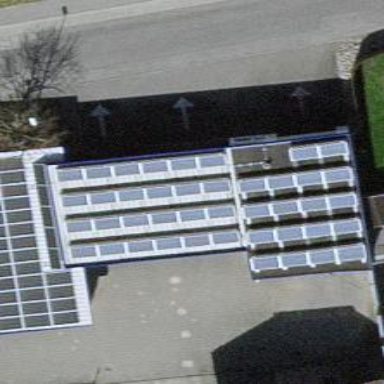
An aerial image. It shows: Solar power generator.